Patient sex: M
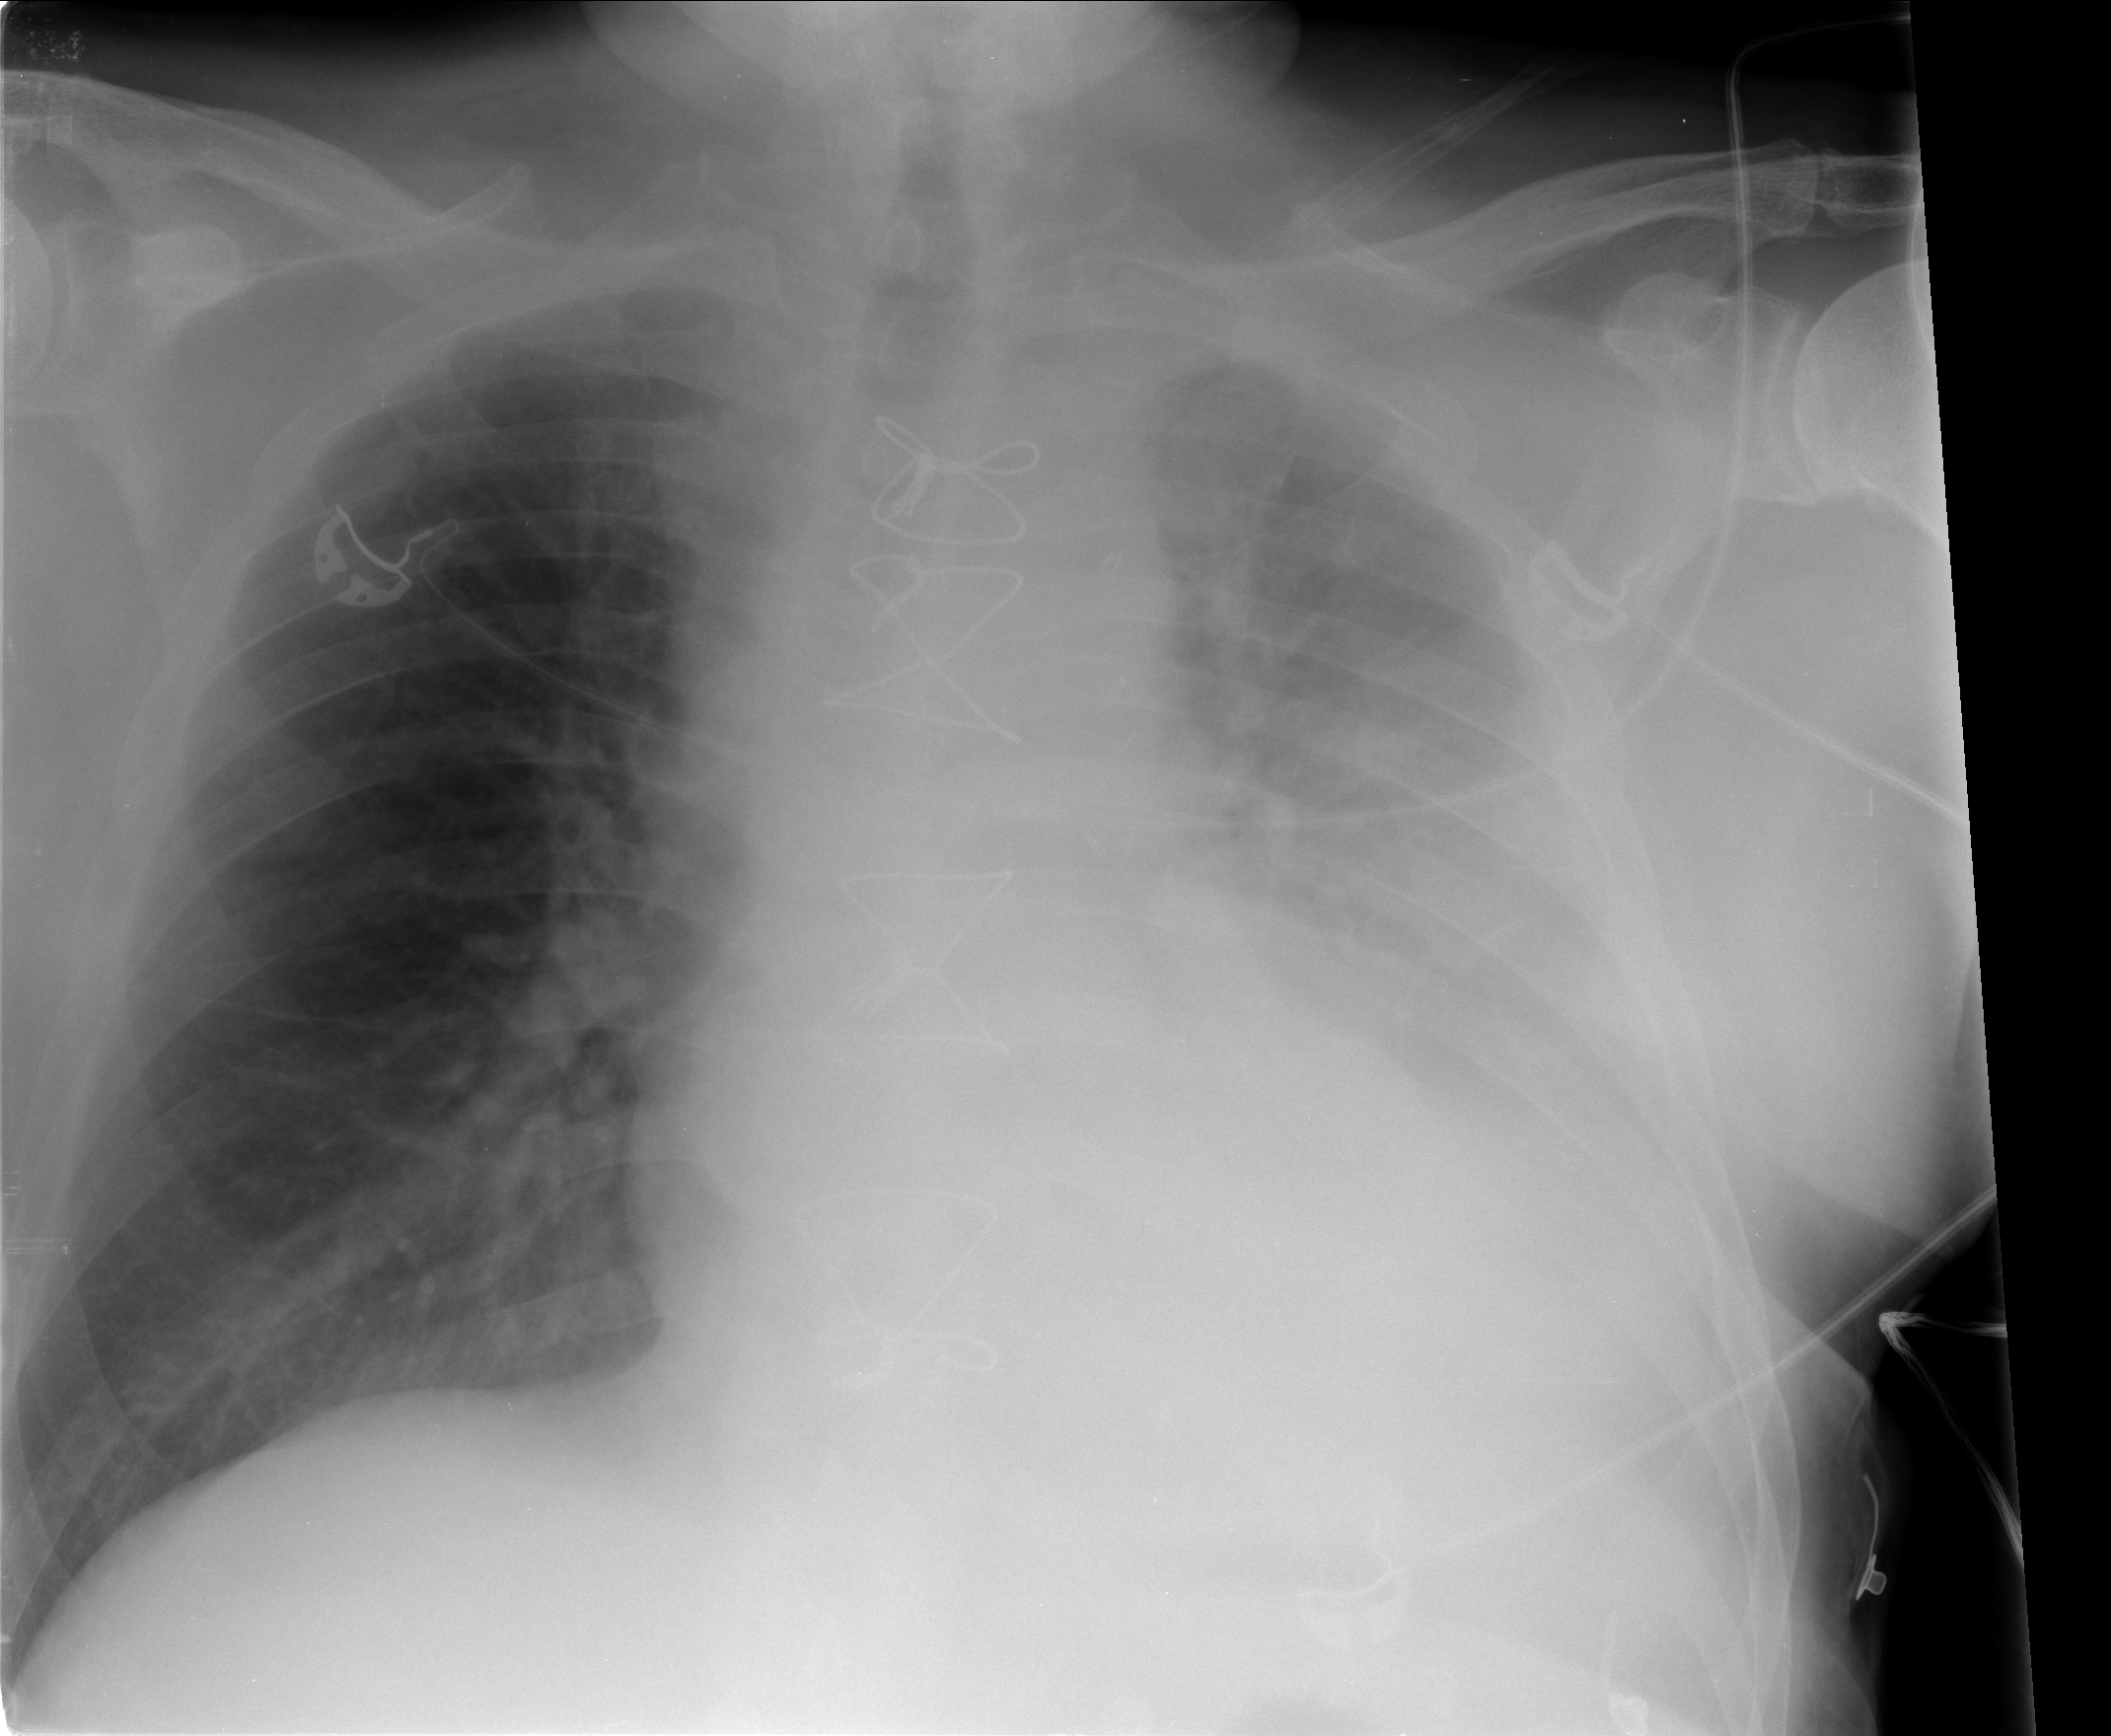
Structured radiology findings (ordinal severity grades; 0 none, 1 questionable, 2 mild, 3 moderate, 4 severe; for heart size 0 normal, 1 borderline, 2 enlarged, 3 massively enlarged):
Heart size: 2
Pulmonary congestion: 0
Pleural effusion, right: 0
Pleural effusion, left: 3
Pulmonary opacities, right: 0
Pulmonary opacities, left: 0
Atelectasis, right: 0
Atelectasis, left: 3